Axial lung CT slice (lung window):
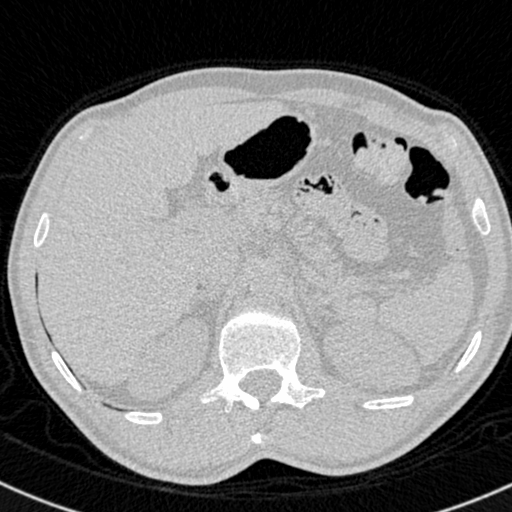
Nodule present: no